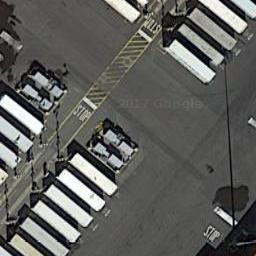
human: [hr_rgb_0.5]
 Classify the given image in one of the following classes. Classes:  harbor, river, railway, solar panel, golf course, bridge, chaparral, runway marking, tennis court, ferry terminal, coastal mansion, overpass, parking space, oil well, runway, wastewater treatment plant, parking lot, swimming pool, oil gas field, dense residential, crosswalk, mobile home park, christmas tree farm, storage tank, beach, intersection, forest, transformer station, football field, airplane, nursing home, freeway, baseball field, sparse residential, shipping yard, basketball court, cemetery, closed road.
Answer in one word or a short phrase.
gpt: shipping yard